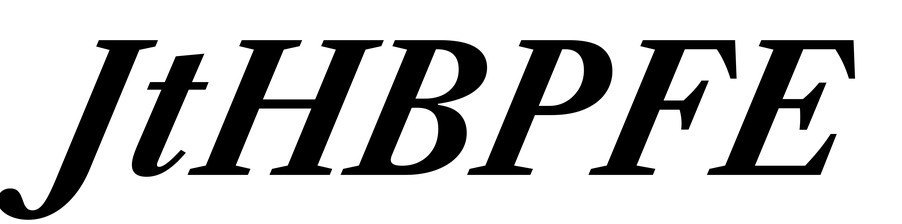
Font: LibreCaslonText-Italic_Bold_Italic